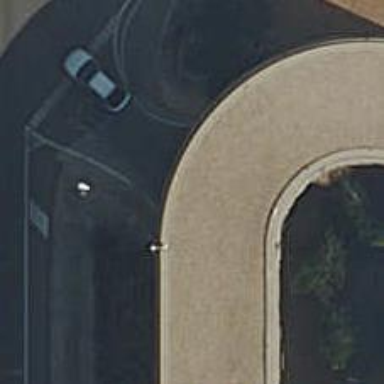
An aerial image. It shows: Multi-storey parking entrance.